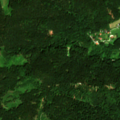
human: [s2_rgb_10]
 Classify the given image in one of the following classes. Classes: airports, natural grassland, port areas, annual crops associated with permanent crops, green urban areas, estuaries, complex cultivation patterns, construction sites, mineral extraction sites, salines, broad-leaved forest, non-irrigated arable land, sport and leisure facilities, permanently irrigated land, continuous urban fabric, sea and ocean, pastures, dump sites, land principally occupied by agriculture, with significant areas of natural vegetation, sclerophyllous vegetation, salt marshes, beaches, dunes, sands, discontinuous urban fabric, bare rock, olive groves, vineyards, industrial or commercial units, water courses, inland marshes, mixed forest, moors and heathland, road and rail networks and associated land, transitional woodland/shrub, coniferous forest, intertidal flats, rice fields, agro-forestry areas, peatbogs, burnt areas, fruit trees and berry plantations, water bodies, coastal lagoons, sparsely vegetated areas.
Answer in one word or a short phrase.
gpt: pastures, complex cultivation patterns, coniferous forest, mixed forest